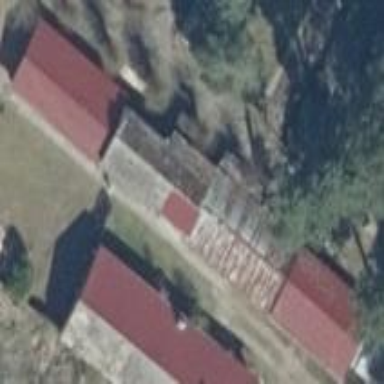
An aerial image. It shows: Detached building.